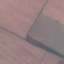
Land use / land cover class: AnnualCrop